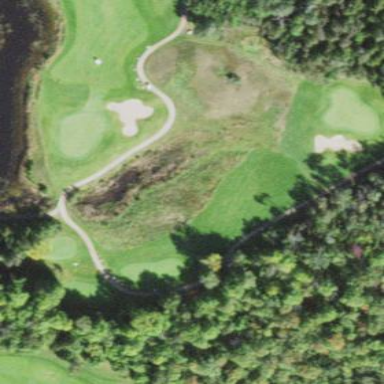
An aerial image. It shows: Rough area on grassy golf course.